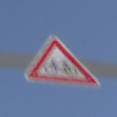
Verkehrszeichen: RadverkehrRechts
Umgebung: Outdoor, Nature
Tageszeit: MorningAfternoon
Wetter: PartlyCloudy
Licht: Natural
Jahreszeit: NotSpecified
Kontrast: HighContrast